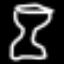
Label: hourglass